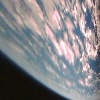
Label: cloud